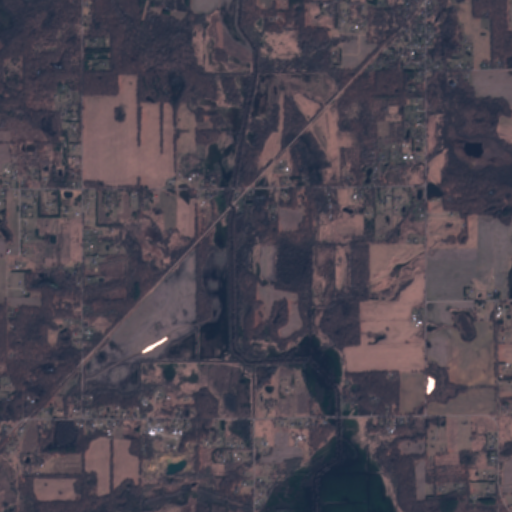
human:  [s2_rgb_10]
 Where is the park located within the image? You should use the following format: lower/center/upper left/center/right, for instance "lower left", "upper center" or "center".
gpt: The park is located in the upper right of the image.
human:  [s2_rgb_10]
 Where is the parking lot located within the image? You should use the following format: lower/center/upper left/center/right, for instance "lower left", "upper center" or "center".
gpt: The parking lot is located in the upper right of the image.
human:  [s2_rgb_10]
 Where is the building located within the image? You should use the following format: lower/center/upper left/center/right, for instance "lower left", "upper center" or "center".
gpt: There is no building in the image.